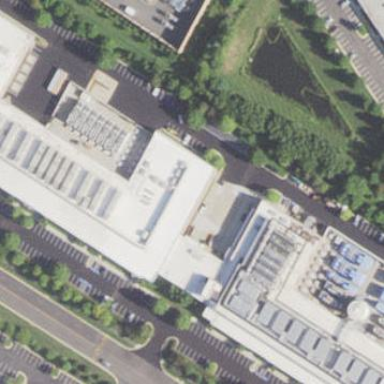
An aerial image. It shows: Data center building.